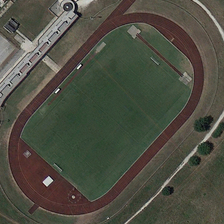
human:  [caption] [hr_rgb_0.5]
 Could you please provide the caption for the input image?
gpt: there is a playground in front of a white roof .

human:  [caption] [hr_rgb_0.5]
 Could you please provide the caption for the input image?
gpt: outside the playground there is a white road .

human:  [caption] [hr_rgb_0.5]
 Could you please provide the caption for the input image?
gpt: there is a playground in front of a white roof .

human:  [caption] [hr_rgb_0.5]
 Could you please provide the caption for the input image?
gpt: outside the playground there is a white road .

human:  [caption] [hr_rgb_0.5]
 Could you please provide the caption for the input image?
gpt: outside the playground there is a white road .